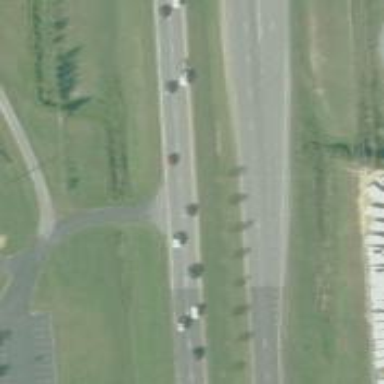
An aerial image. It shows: This image shows trunk highway that functions as expressway.